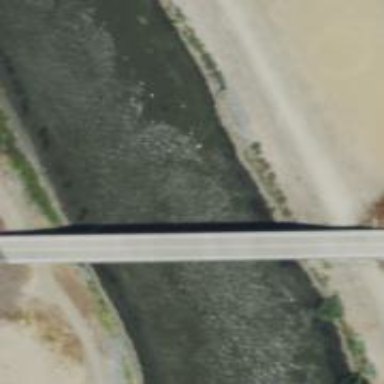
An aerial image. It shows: Tertiary road with bridge.